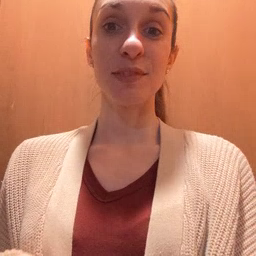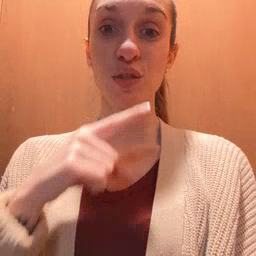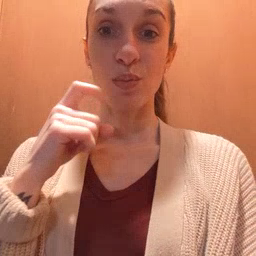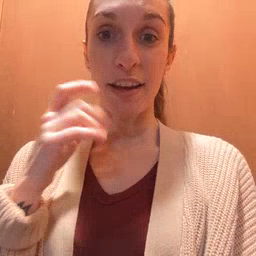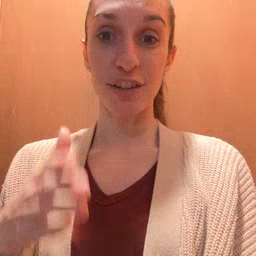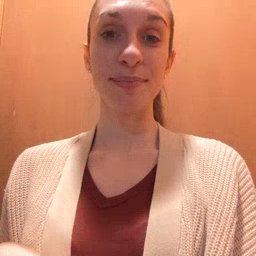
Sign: dryer